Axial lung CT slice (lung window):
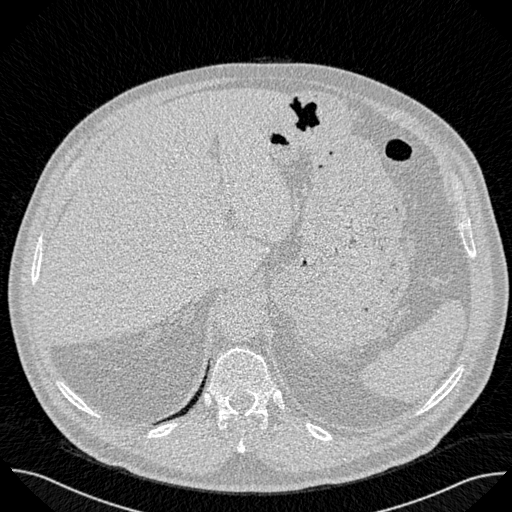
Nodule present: no